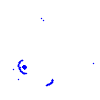
Particle: kaon